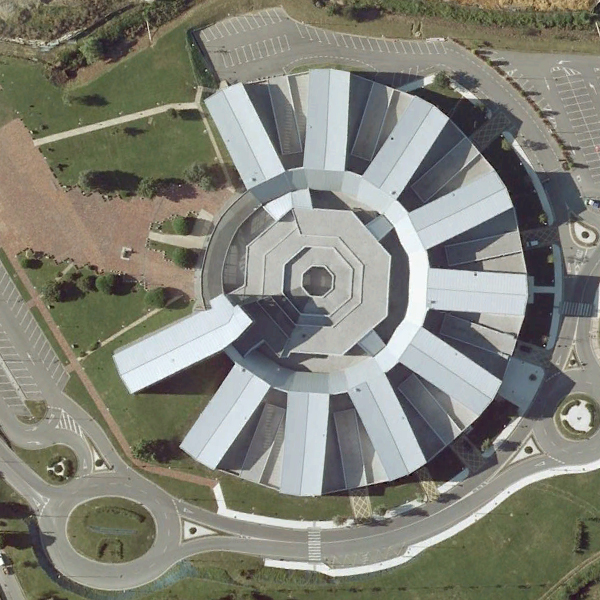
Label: Center